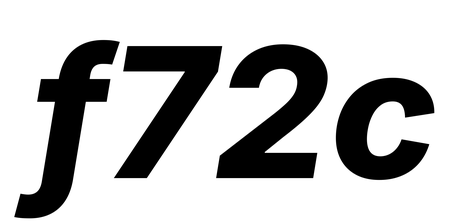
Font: Inter-Italic_ExtraBold_Italic